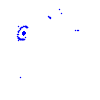
Particle: proton